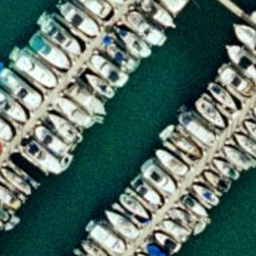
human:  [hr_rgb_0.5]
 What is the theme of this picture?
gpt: harbor